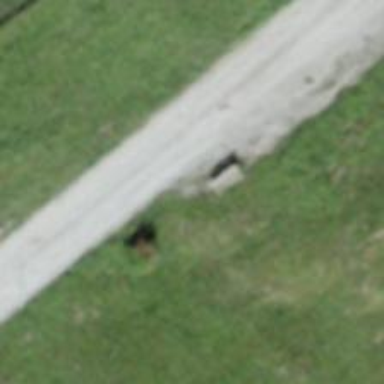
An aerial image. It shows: Bench.